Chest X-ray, PA view. Patient: 55 years old, sex M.
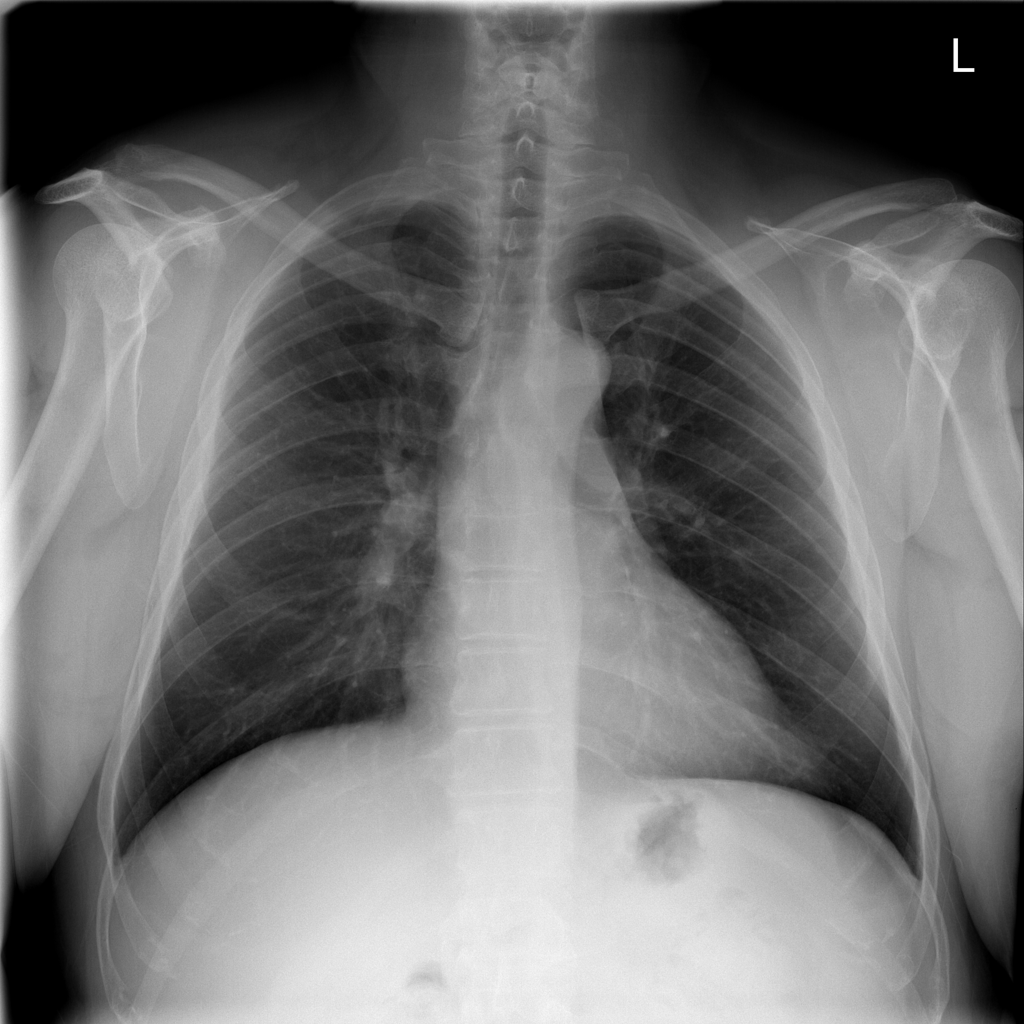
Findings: No Finding